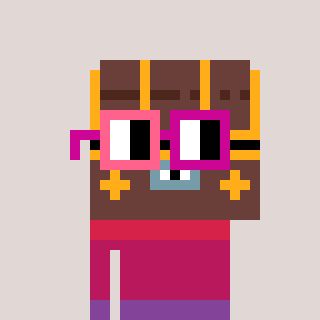
a pixel art character with square pink and red glasses, a treasure chest-shaped head and a yellow-colored body on a warm background